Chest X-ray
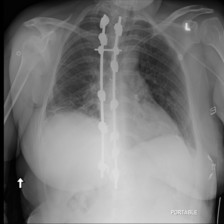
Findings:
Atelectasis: positive
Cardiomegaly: negative
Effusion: negative
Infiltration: negative
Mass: negative
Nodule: negative
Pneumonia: negative
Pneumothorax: negative
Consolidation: negative
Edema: negative
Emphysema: negative
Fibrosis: negative
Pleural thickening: negative
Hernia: negative